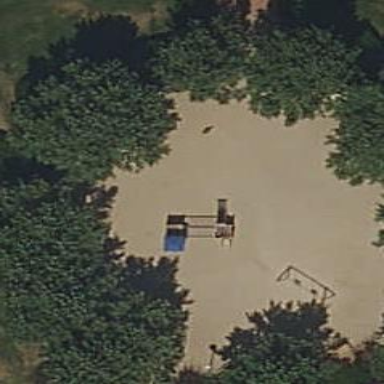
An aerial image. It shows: Playground area for leisure activities on the land.